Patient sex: M
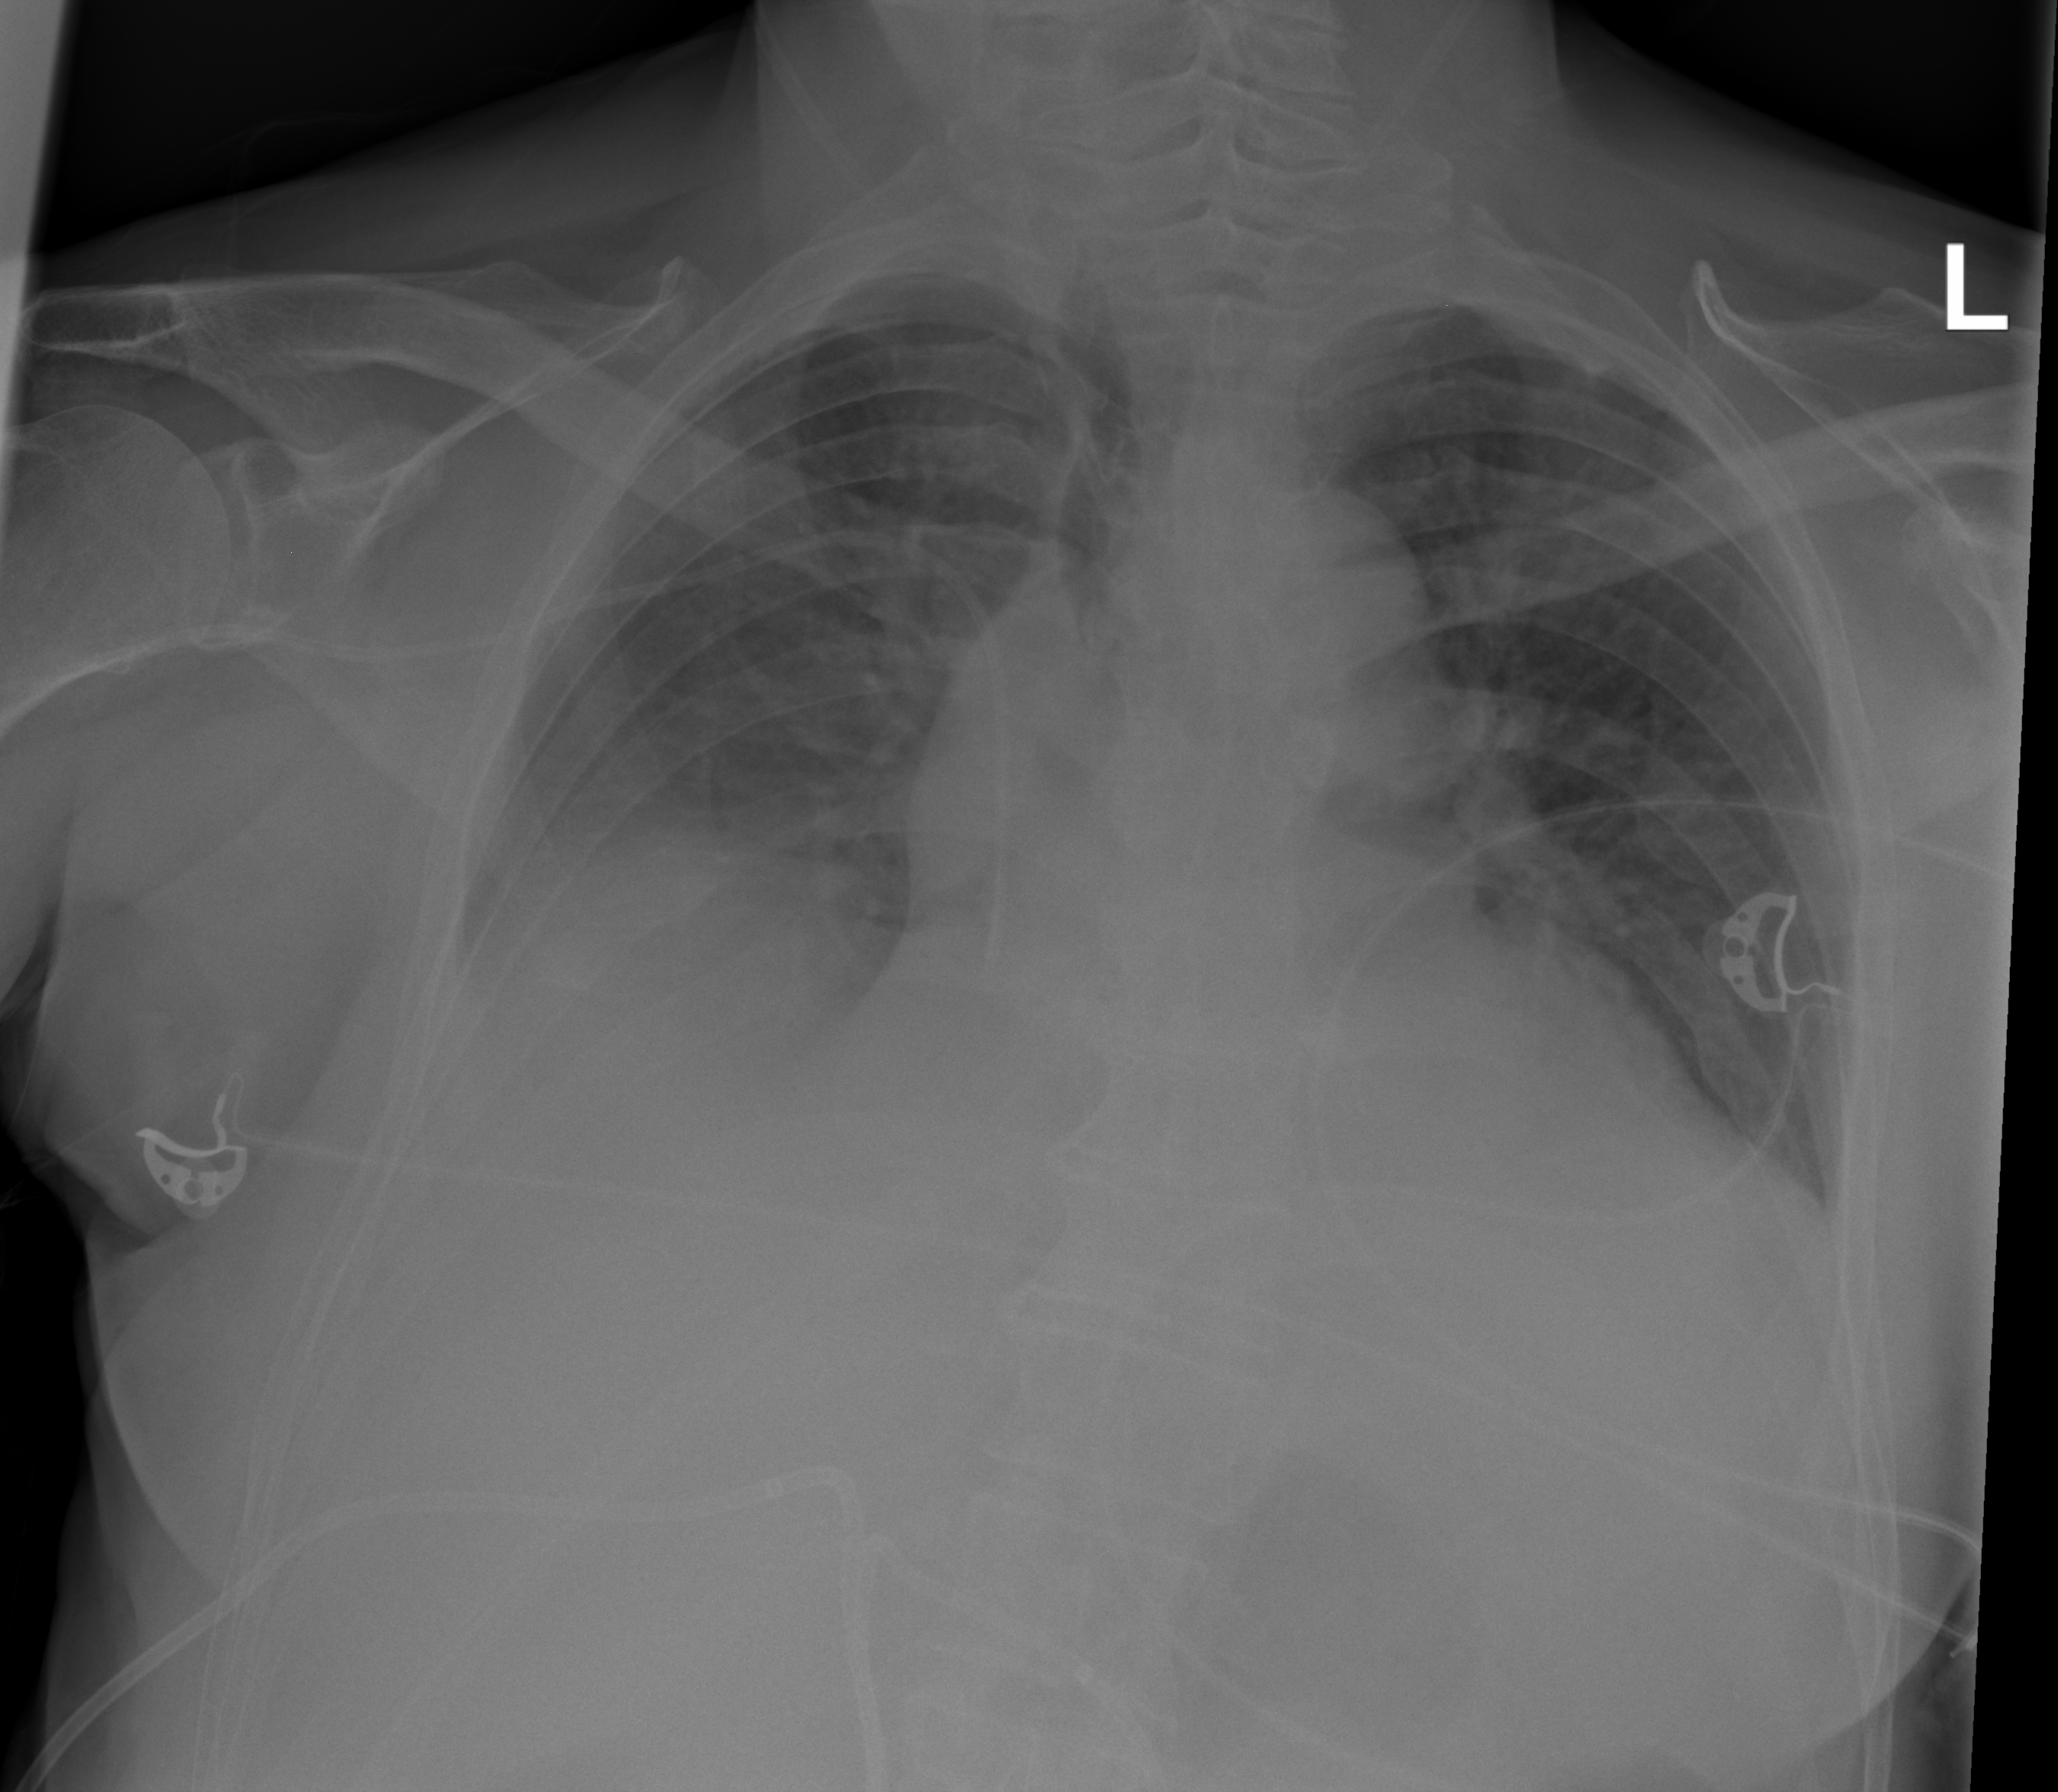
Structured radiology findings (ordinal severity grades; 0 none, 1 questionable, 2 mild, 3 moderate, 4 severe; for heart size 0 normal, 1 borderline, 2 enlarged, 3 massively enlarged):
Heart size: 1
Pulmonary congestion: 0
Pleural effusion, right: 2
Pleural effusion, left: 2
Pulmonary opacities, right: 0
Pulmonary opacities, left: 0
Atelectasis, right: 2
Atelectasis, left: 0